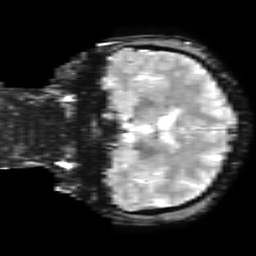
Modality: T2starw
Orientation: coronal
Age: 35
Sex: male
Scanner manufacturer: ge
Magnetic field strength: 3 T
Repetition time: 0.65 s
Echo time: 0.02 s